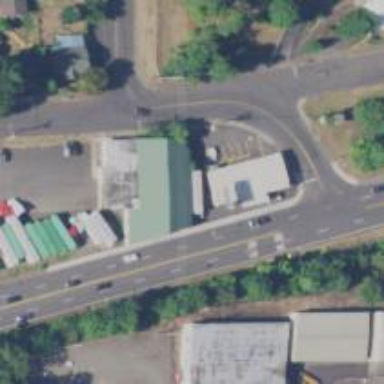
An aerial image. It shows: Convenience shop.